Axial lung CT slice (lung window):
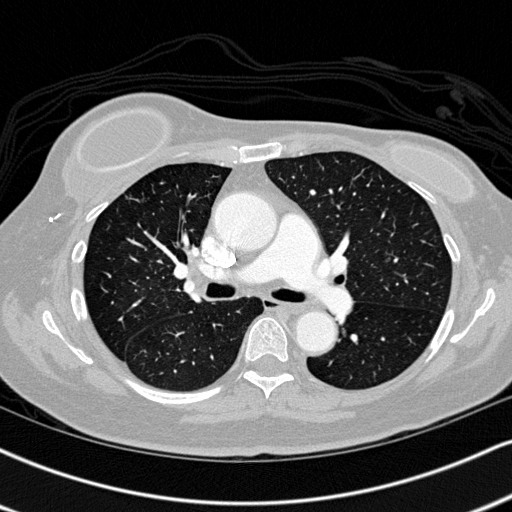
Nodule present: no